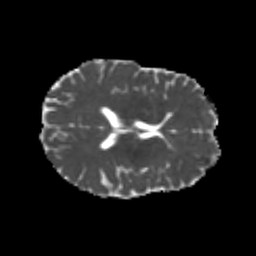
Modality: MD
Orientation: axial
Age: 24
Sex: female
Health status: healthy
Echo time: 0.074 s